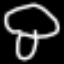
Label: mushroom